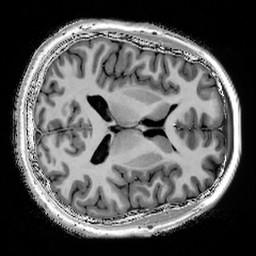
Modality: T1w
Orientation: axial
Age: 44
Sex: male
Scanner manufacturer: siemens
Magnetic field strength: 3 T
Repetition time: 5 s
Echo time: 0.00298 s